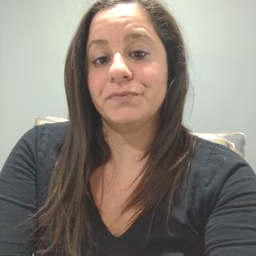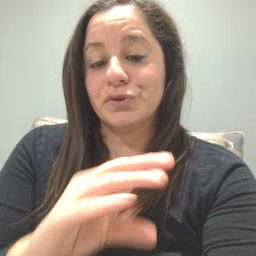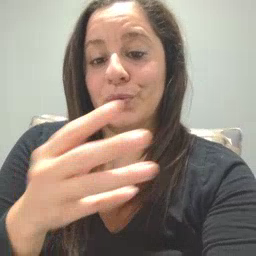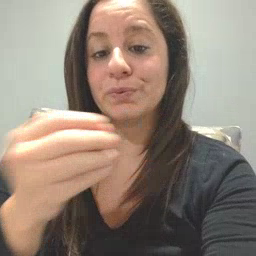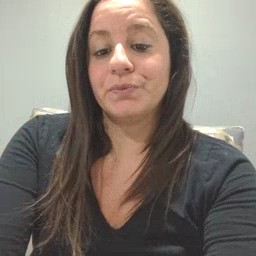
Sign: story